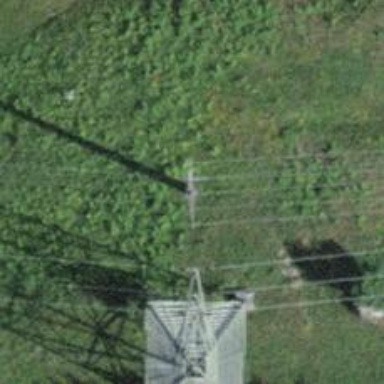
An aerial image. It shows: Minor power line.